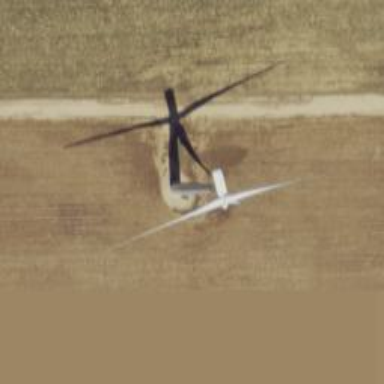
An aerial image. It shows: Wind generator powered by horizontal axis wind turbine.